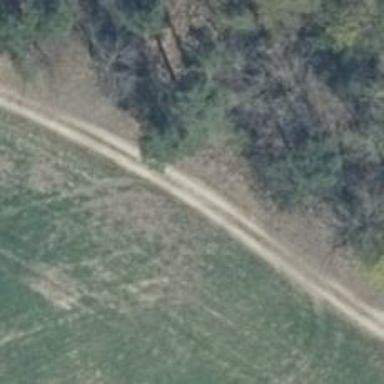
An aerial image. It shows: Track with ground surface of grade3.